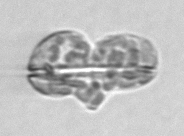
Label: Karenia